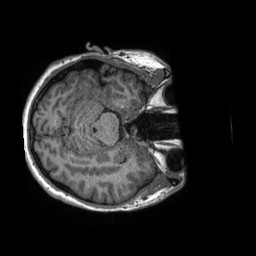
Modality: T1w
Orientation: axial
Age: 30
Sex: male
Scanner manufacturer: siemens
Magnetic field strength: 3 T
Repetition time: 2.3 s
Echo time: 0.00288 s